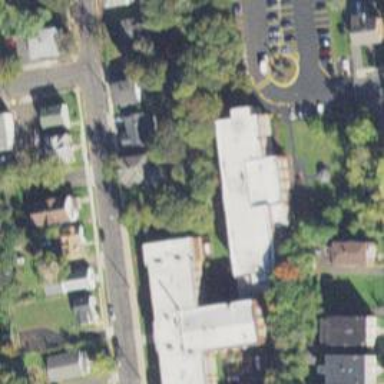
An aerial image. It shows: School building.